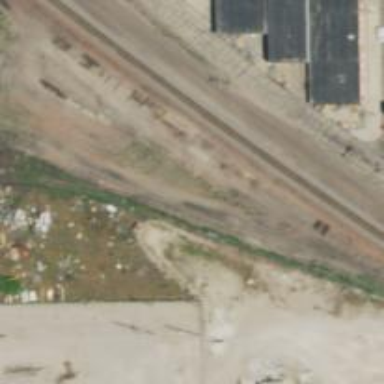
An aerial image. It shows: Railway spur service.